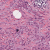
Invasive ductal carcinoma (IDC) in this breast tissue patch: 1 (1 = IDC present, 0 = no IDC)